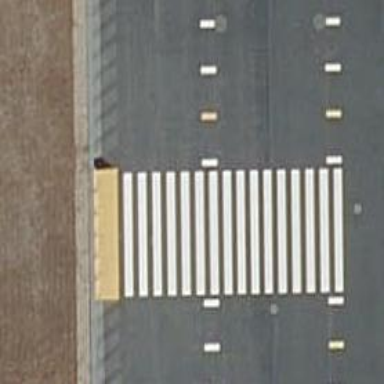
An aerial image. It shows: Uncontrolled zebra crossing on the road.